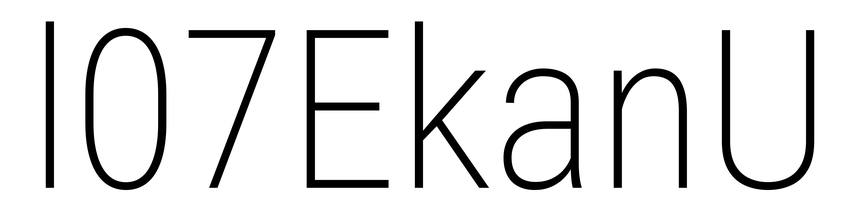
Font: Roboto_Condensed_ExtraLight